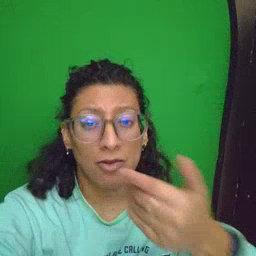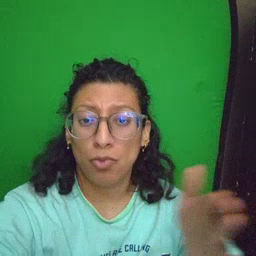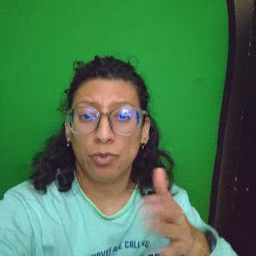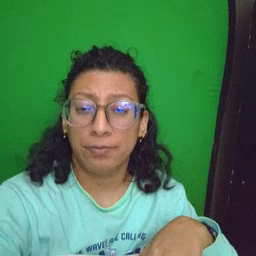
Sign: bedroom